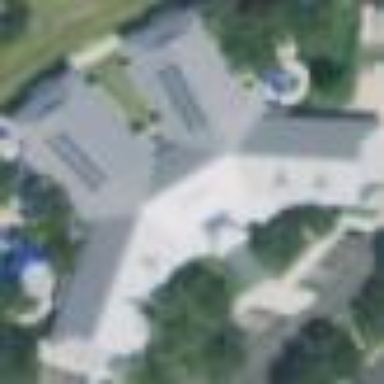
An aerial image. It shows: Kindergarten building.